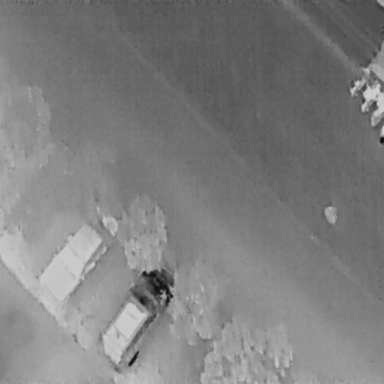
There are two Cars in the infrared image.